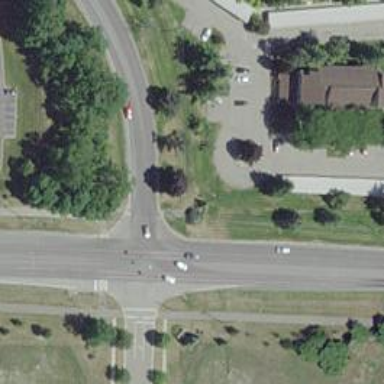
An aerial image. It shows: Turning loop on the road.